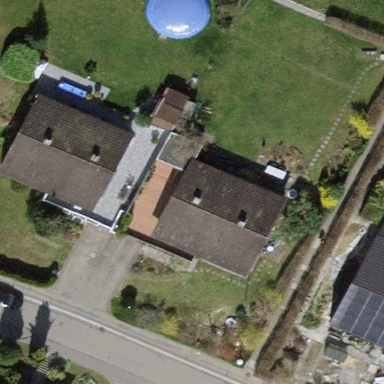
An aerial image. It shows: Residential building.